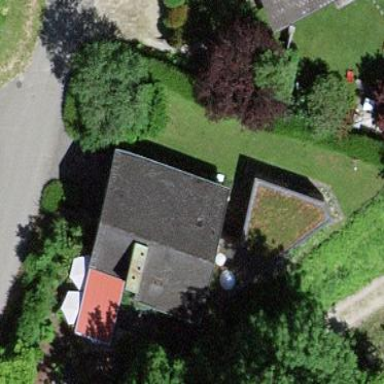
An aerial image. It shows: Residential building.